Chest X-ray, PA view. Patient: 56 years old, sex M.
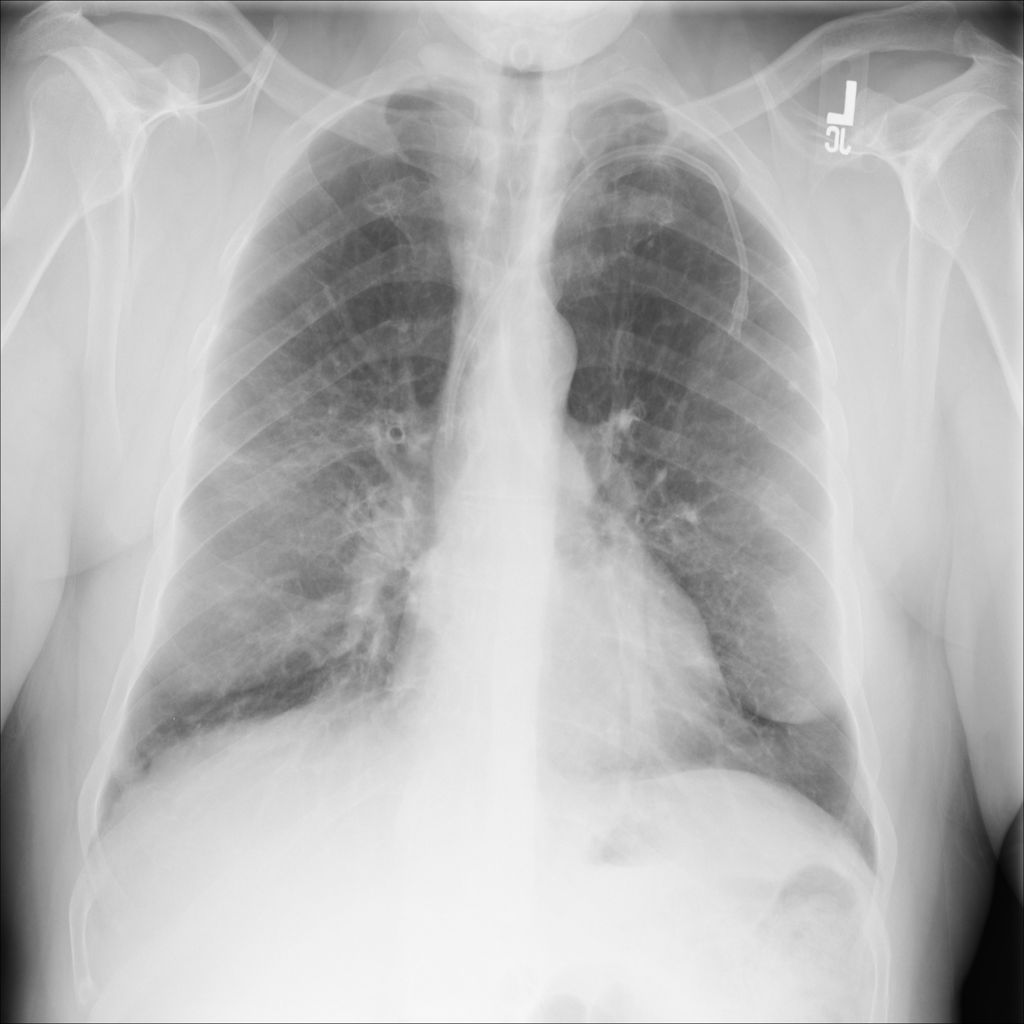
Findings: Nodule